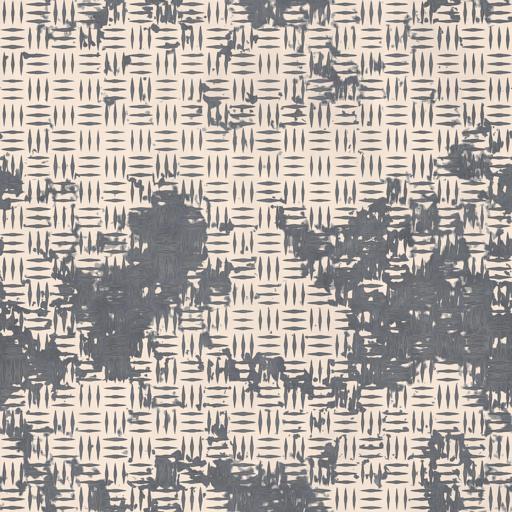
Tags: diamond plate floor industrial metal tread white